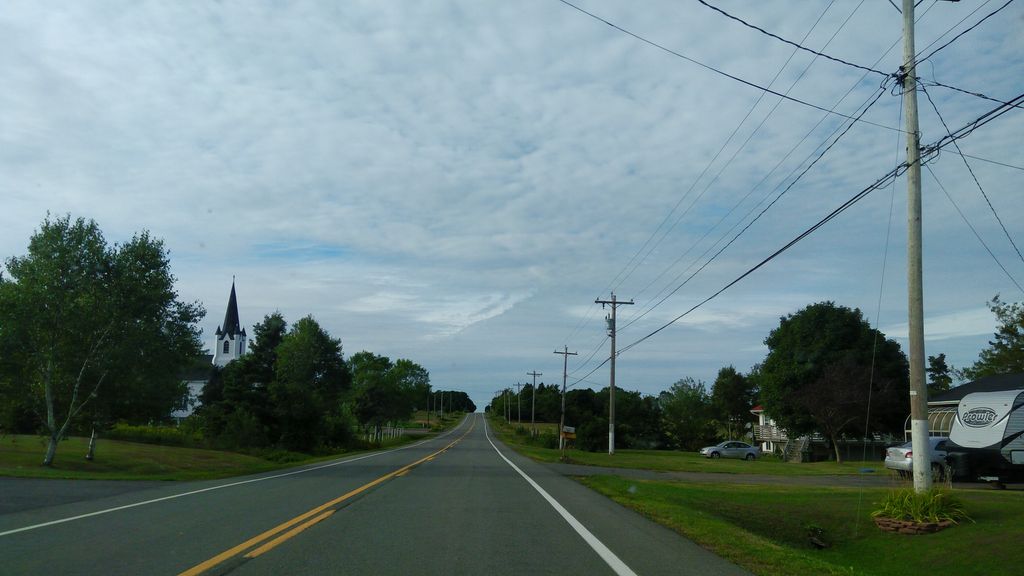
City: charlottetown